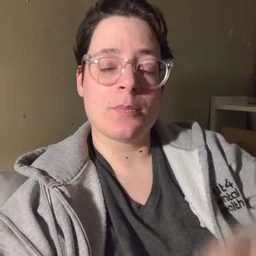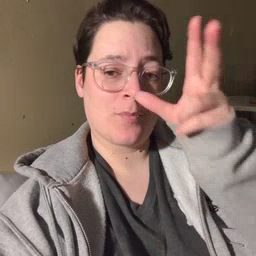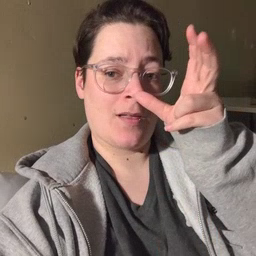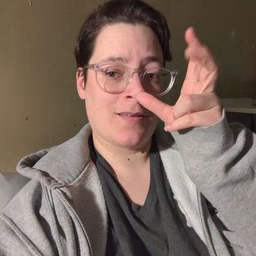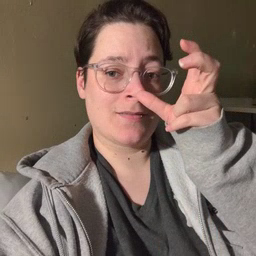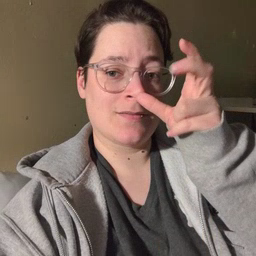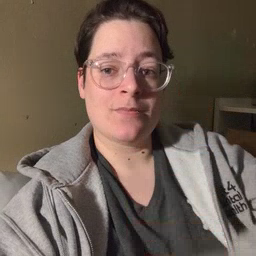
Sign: bug